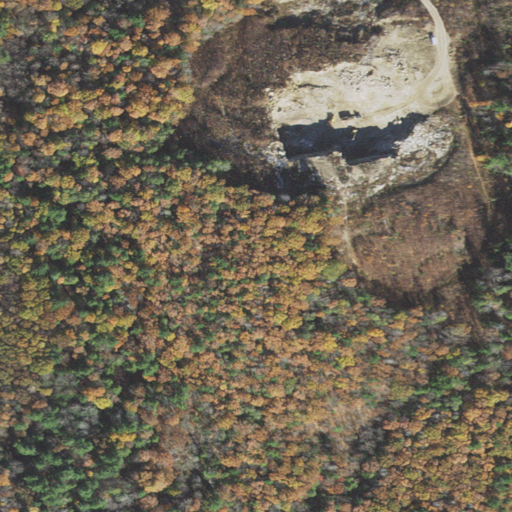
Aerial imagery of mountain in Massachusetts named Turkey Hill containing mixed forest, deciduous forest, grassland, evergreen forest, and shrub